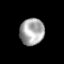
Tissue: lung
Cell type: Epithelial cells
Senescence score: 0.2267
Nuclear area (px): 638
Mean DAPI intensity: 166.781